Aerial crown-view tile of a tropical tree (Barro Colorado Island, Panama), acquired 20241112:
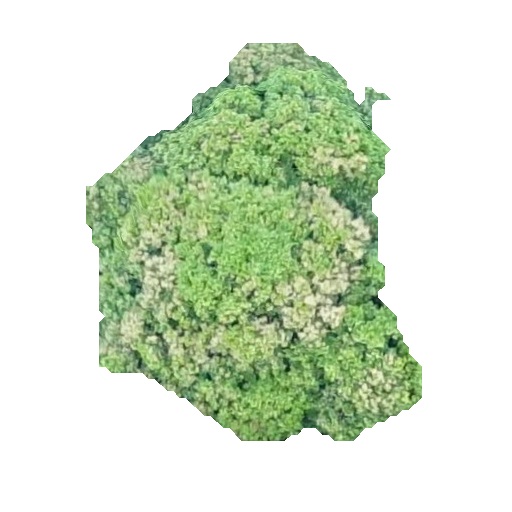
Species: Prioria copaifera
GBIF accepted scientific name: Prioria copaifera
Crown area: 144.492 m²